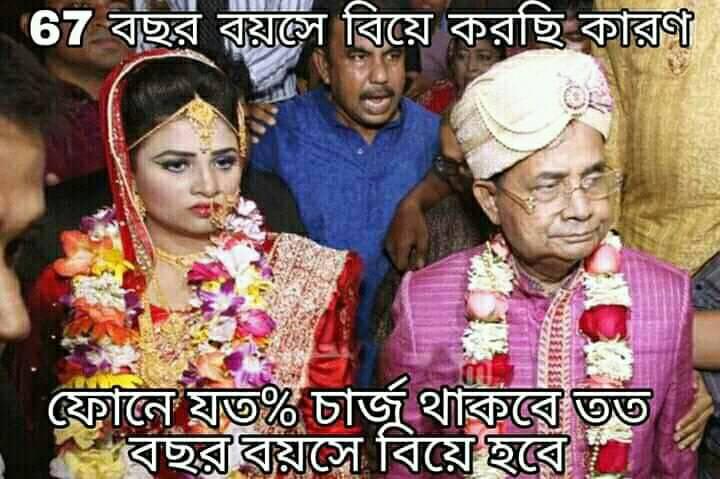
Caption: 67 বছর বয়সে বিয়ে করছি কারণ   ফোনে যত% চার্জ থাকবে তত বছর বয়সে বিয়ে হবে
Label: hate